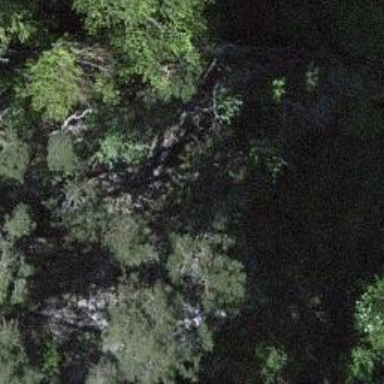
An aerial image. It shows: Cliff in nature.